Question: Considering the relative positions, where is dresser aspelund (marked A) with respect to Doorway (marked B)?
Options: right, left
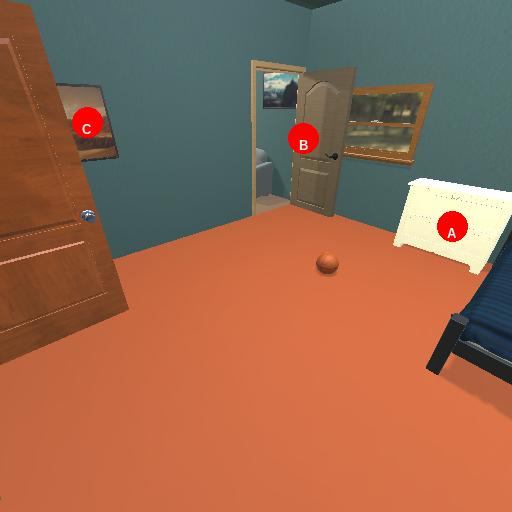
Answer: right